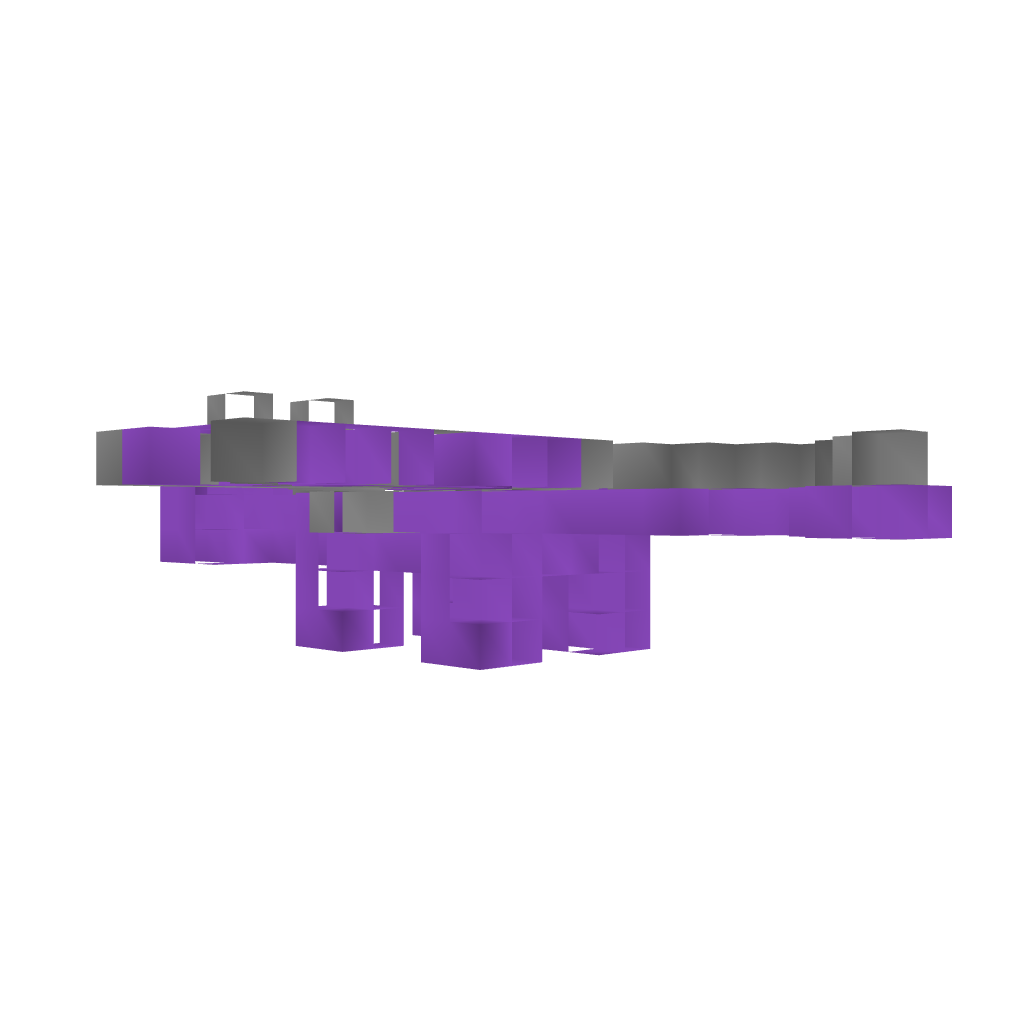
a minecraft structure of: EnderDragon good quality